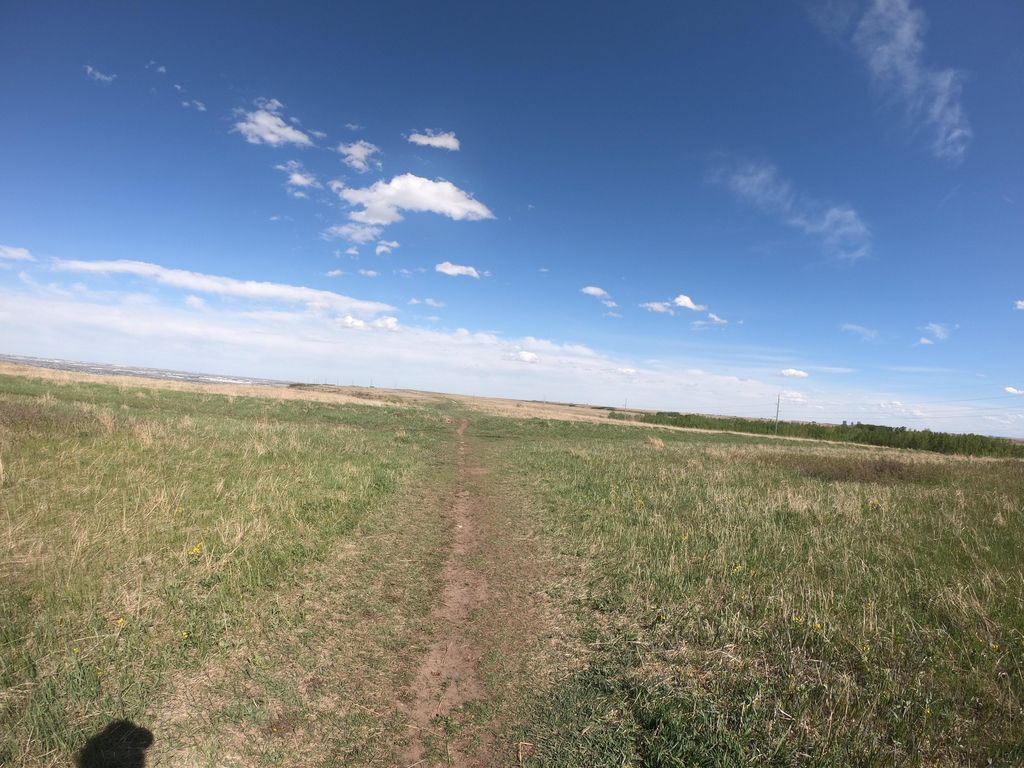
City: calgary